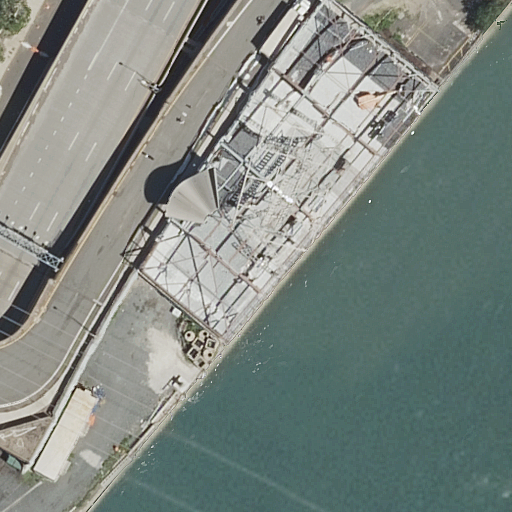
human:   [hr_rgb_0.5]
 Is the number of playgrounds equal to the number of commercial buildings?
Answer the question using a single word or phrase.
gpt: no

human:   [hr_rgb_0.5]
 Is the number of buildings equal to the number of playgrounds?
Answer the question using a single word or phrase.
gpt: yes

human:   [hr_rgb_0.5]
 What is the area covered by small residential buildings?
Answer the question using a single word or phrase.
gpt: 0m2

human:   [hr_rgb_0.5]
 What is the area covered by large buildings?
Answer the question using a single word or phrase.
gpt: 0m2

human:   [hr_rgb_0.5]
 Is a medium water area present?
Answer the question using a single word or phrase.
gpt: no

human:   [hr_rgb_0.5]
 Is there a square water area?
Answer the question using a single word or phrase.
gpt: no

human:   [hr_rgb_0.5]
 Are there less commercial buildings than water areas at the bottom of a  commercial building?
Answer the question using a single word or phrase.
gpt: no

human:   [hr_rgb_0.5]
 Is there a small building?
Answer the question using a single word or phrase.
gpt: yes

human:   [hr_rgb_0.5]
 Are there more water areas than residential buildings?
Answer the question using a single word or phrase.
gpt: no

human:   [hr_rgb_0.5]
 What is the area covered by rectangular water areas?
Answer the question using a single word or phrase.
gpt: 4352m2

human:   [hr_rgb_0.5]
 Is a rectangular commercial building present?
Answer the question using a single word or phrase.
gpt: no

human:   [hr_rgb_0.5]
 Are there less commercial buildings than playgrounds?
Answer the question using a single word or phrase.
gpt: yes

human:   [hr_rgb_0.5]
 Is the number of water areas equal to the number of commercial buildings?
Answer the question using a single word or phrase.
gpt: no

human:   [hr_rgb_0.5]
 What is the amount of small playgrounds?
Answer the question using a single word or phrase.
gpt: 0

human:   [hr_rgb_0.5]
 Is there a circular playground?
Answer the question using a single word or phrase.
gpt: no

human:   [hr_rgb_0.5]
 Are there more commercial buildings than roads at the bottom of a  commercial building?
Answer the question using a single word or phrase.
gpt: no

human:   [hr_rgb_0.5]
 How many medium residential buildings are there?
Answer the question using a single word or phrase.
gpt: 0

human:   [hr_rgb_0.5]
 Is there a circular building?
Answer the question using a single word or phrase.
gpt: no

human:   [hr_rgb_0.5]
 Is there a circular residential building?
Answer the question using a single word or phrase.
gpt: no

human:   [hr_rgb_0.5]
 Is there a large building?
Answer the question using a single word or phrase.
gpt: no

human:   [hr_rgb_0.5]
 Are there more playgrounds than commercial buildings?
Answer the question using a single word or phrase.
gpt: yes

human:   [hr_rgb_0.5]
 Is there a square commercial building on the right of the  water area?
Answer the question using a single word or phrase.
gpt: no

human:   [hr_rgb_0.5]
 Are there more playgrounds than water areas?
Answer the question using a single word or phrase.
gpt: no

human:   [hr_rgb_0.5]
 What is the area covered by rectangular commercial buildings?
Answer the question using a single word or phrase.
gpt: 0m2

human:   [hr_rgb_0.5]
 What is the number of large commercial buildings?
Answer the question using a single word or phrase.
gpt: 0

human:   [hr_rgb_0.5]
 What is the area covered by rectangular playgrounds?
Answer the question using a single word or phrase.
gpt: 178m2

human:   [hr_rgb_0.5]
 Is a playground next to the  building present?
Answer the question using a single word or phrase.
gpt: yes

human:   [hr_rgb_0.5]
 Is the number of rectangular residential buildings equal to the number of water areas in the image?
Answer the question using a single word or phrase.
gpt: yes

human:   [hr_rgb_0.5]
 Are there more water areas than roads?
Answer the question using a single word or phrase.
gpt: no

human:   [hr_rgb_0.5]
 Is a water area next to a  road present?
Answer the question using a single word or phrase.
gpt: yes

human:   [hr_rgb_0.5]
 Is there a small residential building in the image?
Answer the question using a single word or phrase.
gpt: yes

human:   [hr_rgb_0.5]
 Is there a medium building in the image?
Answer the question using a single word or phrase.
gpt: no

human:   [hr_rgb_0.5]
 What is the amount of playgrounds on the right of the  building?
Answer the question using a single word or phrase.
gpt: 0

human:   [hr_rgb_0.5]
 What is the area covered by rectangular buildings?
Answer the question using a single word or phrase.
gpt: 0m2

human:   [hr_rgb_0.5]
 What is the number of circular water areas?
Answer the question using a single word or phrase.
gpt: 0

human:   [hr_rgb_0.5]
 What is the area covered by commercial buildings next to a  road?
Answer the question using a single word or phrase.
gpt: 0m2